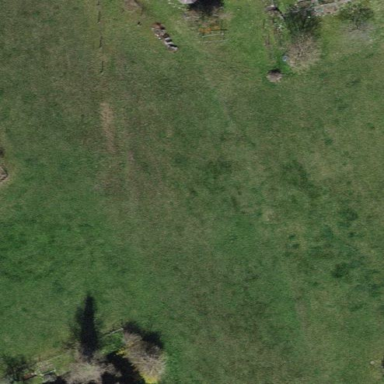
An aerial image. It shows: Beautiful meadow.